Interaction volume radius: 10 \u00c5
Interaction volume height: 15 \u00c5
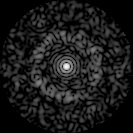
Disorder parameter: 0.8539